Question: Let's say we have a list of news entries with 7 items.
I've created a pattern with CSS Grid that that should repeat itself after 6 items.
'''
@supports (display: grid)
{
.list
{
display: grid;
grid-gap: 25px;
grid-template-columns: repeat(4, 1fr);
grid-template-rows: auto;
grid-template-areas:
"bigLeft bigLeft right1 right2"
"bigLeft bigLeft bigRight bigRight"
"left1 left2 bigRight bigRight";
}
.item:nth-of-type(6n+1)
{
grid-area: bigLeft;
}
.item:nth-of-type(6n+2)
{
grid-area: right1;
}
.item:nth-of-type(6n+3)
{
grid-area: right2;
}
.item:nth-of-type(6n+4)
{
grid-area: left1;
}
.item:nth-of-type(6n+5)
{
grid-area: left2;
}
.item:nth-of-type(6n+6)
{
grid-area: bigRight;
}
}
'''
desired 'grid-template-areas' pattern:

Now I want this pattern repeating and repeating the more items added to the list.
But <URL> you can see as soon as an 7th item is added the pattern will not continued but replaced.
I also tried this with not named areas
'''
.item:nth-of-type(6n+1) {
grid-column: 1 / 3;
grid-row: 1 / 3;
}
.item:nth-of-type(6n+2) {
grid-column: 3 / 4;
grid-row: 1 / 2;
}
.item:nth-of-type(6n+3) {
grid-column: 4 / 5;
grid-row: 1 / 2;
}
.item:nth-of-type(6n+4) {
grid-column: 1 / 2;
grid-row: 3 / 4;
}
.item:nth-of-type(6n+5) {
grid-column: 2 / 3;
grid-row: 3 / 4;
}
.item:nth-of-type(6n+6) {
grid-column: 3 / 5;
grid-row: 2 / 4;
}
'''
But same result...
I don't find any solutions in the specs to accomplish "repeatable grid-template-areas"
Did anyone of you have an idea?
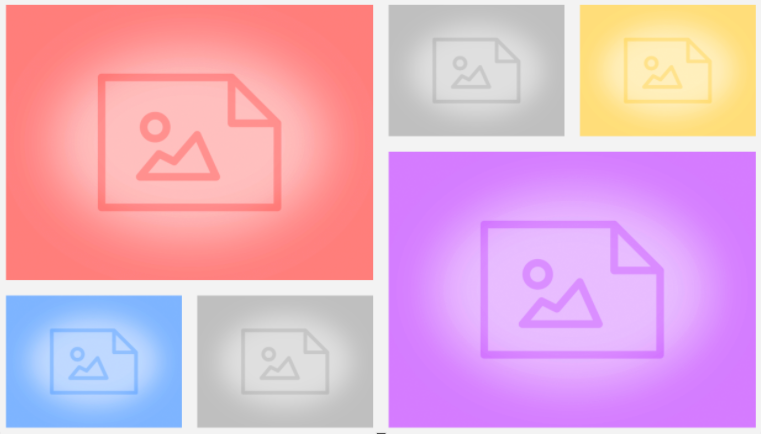
Answer: 'grid-templates-areas' overides the 'grid-template-rows' & '-columns'. You have to choose, one or the other way to describe your grid layout.
For a repeating pattern, you can use ':nth-child(n)' and reset the spanning values : ( <URL> or snippet below
'''
.grid {
width: 1000px;
margin: 0 auto;
display: grid;
grid-gap: 25px;
grid-template-columns: repeat(4, 1fr);
grid-auto-rows: 200px;
padding: 10px;
counter-reset:div
}
.item:nth-child(6n + 4),
.item:nth-child(6n + 1) {
grid-column: auto /span 2;
grid-row: auto /span 2;
}
.item {
border: solid;
display:flex;
}
.item:before {
counter-increment:div;
content:counter(div);
margin:auto;
font-size:40px;
}
'''
'''
<div class="grid">
<div class="item"></div>
<div class="item"></div>
<div class="item"></div>
<div class="item"></div>
<div class="item"></div>
<div class="item"></div>
<div class="item"></div>
<div class="item"></div>
<div class="item"></div>
<div class="item"></div>
<div class="item"></div>
<div class="item"></div>
<div class="item"></div>
<div class="item"></div>
<div class="item"></div>
<div class="item"></div>
<div class="item"></div>
<div class="item"></div>
<div class="item"></div>
<div class="item"></div>
<div class="item"></div>
<div class="item"></div>
<div class="item"></div>
<div class="item"></div>
<div class="item"></div>
<div class="item"></div>
</div>
'''
if your elements comes randomly but needs to be placed at specific spots in the grid (6th should be at 4th position and spanning) then you will need to set an order value for each of them :( .... there you'll need to relay on javascript if contents and orders may varies